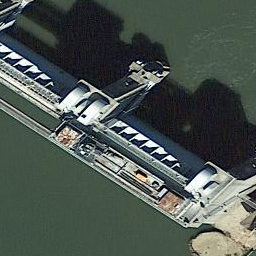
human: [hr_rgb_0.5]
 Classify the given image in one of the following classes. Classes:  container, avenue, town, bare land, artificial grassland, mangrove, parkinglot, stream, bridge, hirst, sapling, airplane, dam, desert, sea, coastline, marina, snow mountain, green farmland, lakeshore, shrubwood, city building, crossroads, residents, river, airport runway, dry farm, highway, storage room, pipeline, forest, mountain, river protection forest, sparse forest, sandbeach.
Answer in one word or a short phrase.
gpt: dam